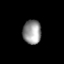
Tissue: lung
Cell type: Endothelial cells
Senescence score: 0.6453
Nuclear area (px): 435
Mean DAPI intensity: 147.577